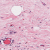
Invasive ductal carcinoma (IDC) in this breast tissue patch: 0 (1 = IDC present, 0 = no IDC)